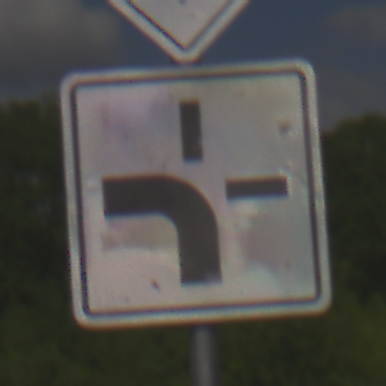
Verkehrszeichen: VerlaufVorfahrtsstrasse1
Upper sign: Vorfahrtsstrasse
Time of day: Midday
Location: Outdoor (RoadRail)
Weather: PartlyCloudy
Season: NotSpecified
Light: Natural